Question: I have a sample app created to try out GoogleVisualr
I am trying to create a line chart with datetime on the x-axis and ratings on the y-axis. So a time series of chart of ratings based on the "created_at" and ratings.
My controller:
'''
Product.all.each do |p|
data_table = GoogleVisualr::DataTable.new
data_table.new_column('datetime', 'Date')
data_table.new_column('number', 'Rating')
data_table.add_rows([
[p.created_at, p.rating]
])
opts = { :width => 800, :height => 480, :title => 'Graph of Ratings overtime', :legend => 'bottom' }
@chart = GoogleVisualr::Interactive::LineChart.new(data_table, opts)
'''
Data:
'''
+----+---------------------------------------------------------------+--------+-------------------------+-------------------------+
| id | title | rating | created_at | updated_at |
+----+---------------------------------------------------------------+--------+-------------------------+-------------------------+
| 37 | Abbess or Abbot | 2 | 2013-04-14 17:12:42 UTC | 2013-05-14 17:12:42 UTC |
| 38 | Admiral of the Fleet | 2 | 2013-04-15 17:12:42 UTC | 2013-05-14 17:12:42 UTC |
| 39 | Aesymnetes | 2 | 2013-04-17 17:12:42 UTC | 2013-05-14 17:12:42 UTC |
| 40 | Agonothetes | 2 | 2013-03-14 17:12:42 UTC | 2013-05-14 17:12:42 UTC |
| 41 | Agoranomos | 2 | 2013-03-19 17:12:42 UTC | 2013-05-14 17:12:42 UTC |
| 42 | Air Marshal | 3 | 2013-01-20 17:12:42 UTC | 2013-05-14 17:12:42 UTC |
| 43 | Aircraftman | 2 | 2013-02-22 17:12:42 UTC | 2013-05-14 17:12:42 UTC |
| 44 | Akhoond | 2 | 2013-01-13 17:12:42 UTC | 2013-05-14 17:12:42 UTC |
| 45 | Allamah | 2 | 2013-05-14 17:12:42 UTC | 2013-05-14 17:12:42 UTC |
| 46 | Amban | 2 | 2013-05-14 17:12:42 UTC | 2013-05-14 17:12:42 UTC |
| 47 | Amir al-Mu'minin | 2 | 2013-05-14 17:12:42 UTC | 2013-05-14 17:12:42 UTC |
| 48 | Amphipole | 2 | 2013-05-14 17:12:42 UTC | 2013-05-14 17:12:42 UTC |
| 49 | Anax | 2 | 2013-05-14 17:12:42 UTC | 2013-05-14 17:12:42 UTC |
| 50 | Apodektai | 1 | 2013-05-14 17:12:42 UTC | 2013-05-14 17:12:42 UTC |
| 51 | Apostle | 1 | 2013-05-14 17:12:42 UTC | 2013-05-14 17:12:42 UTC |
| 52 | Arahant | 3 | 2013-05-14 17:12:42 UTC | 2013-05-14 17:12:42 UTC |
| 53 | Archbishop | 3 | 2013-05-14 17:12:42 UTC | 2013-05-14 17:12:42 UTC |
| 54 | Archdeacon | 3 | 2013-05-14 17:12:42 UTC | 2013-05-14 17:12:42 UTC |
| 55 | Archduchess or Archduke | 3 | 2013-05-14 17:12:42 UTC | 2013-05-14 17:12:42 UTC |
| 56 | Archimandrite | 3 | 2013-05-14 17:12:42 UTC | 2013-05-14 17:12:42 UTC |
| 57 | Archon | 2 | 2013-05-14 17:12:42 UTC | 2013-05-14 17:12:42 UTC |
| 58 | Archpriest | 2 | 2013-05-14 17:12:42 UTC | 2013-05-14 17:12:42 UTC |
| 59 | Argbadh | 2 | 2013-05-14 17:12:42 UTC | 2013-05-14 17:12:42 UTC |
| 60 | Arhat | 2 | 2013-05-14 17:12:42 UTC | 2013-05-14 17:12:42 UTC |
| 61 | Asapatish | 2 | 2013-05-14 17:12:42 UTC | 2013-05-14 17:12:42 UTC |
| 62 | Aspet | 2 | 2013-05-14 17:12:42 UTC | 2013-05-14 17:12:42 UTC |
| 63 | Assistant in Virtue | 2 | 2013-05-14 17:12:42 UTC | 2013-05-14 17:12:42 UTC |
| 64 | Assistant Professor | 2 | 2013-05-14 17:12:42 UTC | 2013-05-14 17:12:42 UTC |
| 65 | Assistant to the President & Deputy National Security Advisor | 2 | 2013-05-14 17:12:42 UTC | 2013-05-14 17:12:42 UTC |
| 66 | Associate Professor | 2 | 2013-05-14 17:12:42 UTC | 2013-05-14 17:12:42 UTC |
| 67 | Aswaran Salar | 3 | 2013-05-14 17:12:42 UTC | 2013-05-14 17:12:42 UTC |
| 68 | Augusta | 3 | 2013-05-14 17:12:42 UTC | 2013-05-14 17:12:42 UTC |
| 69 | Ayatollah | 3 | 2013-05-14 17:12:42 UTC | 2013-05-14 17:12:42 UTC |
| 70 | Baivarapatish | 3 | 2013-05-14 17:12:42 UTC | 2013-05-14 17:12:42 UTC |
| 71 | Bapu | 3 | 2013-05-14 17:12:42 UTC | 2013-05-14 17:12:42 UTC |
| 72 | Baron or Baroness | 2 | 2013-05-14 17:12:42 UTC | 2013-05-14 17:12:42 UTC |
+----+---------------------------------------------------------------+--------+-------------------------+-------------------------+
'''
JavaScript being generated:
'''
google.load('visualization','1', {packages: ['corechart'], callback: function() {
var data_table = new google.visualization.DataTable();data_table.addColumn({"type":"string","label":"Date"});data_table.addColumn({"type":"number","label":"Rating"});data_table.addRow([{v: "05/14"}, {v: 4}]);
var chart = new google.visualization.LineChart(document.getElementById('chart'));
chart.draw(data_table, {width: 800, height: 480, title: "Graph of Ratings overtime", legend: "bottom"});
}});
'''
Output:

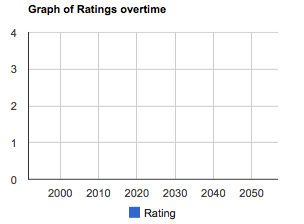
Answer: You're creating a new 'DataTable' for every product. Instead, you should create one 'DataTable' that you add rows to as you iterate over each product.
'''
data_table = GoogleVisualr::DataTable.new
data_table.new_column('datetime', 'Date')
data_table.new_column('number', 'Rating')
Product.all.each do |p|
data_table.add_row([p.created_at, p.rating])
end
opts = { :width => 800, :height => 480, :title => 'Graph of Ratings overtime', :legend => 'bottom' }
@chart = GoogleVisualr::Interactive::LineChart.new(data_table, opts)
'''